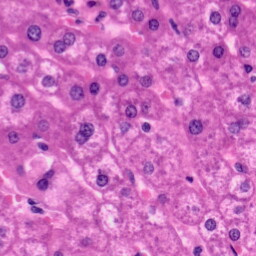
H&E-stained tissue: Liver